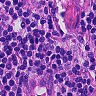
Metastatic tissue present: no